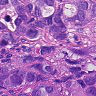
Metastatic tissue present: yes